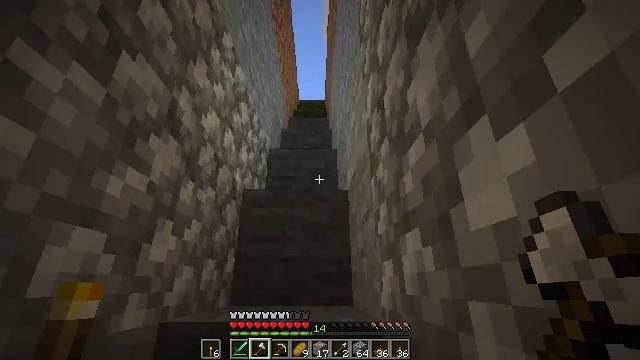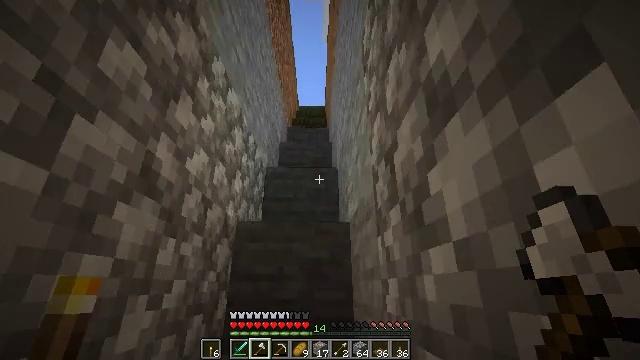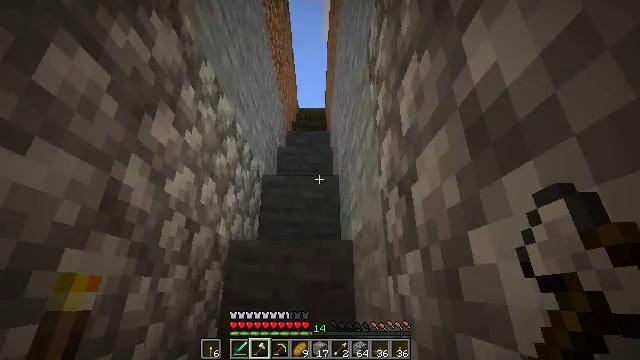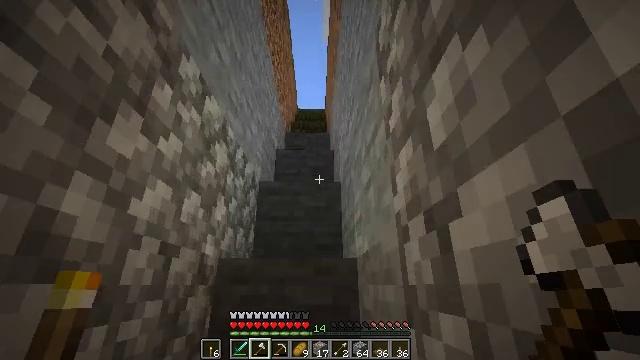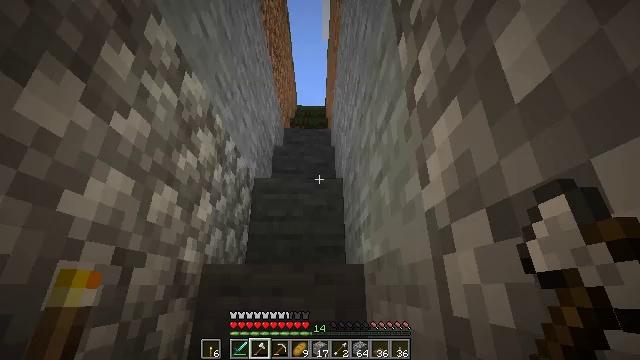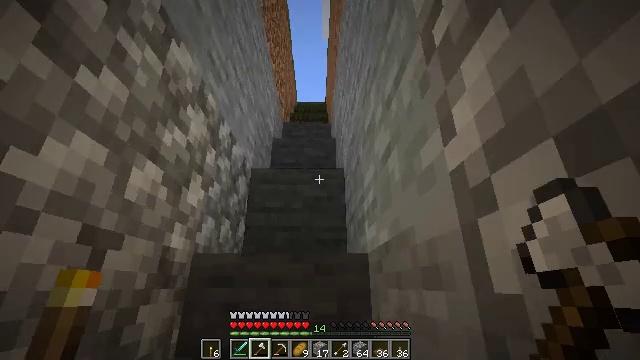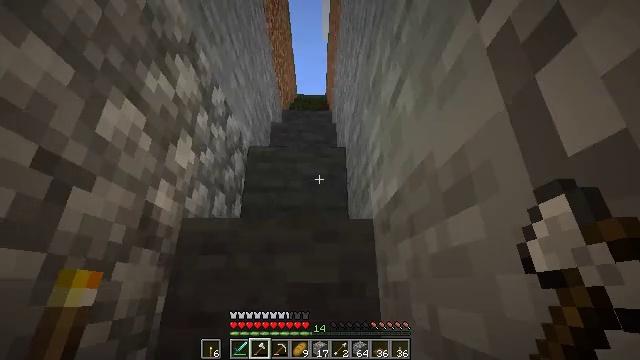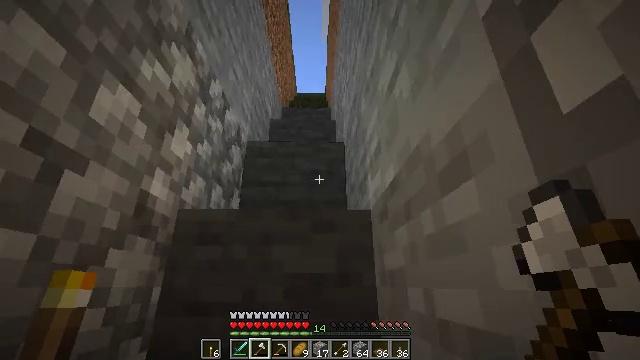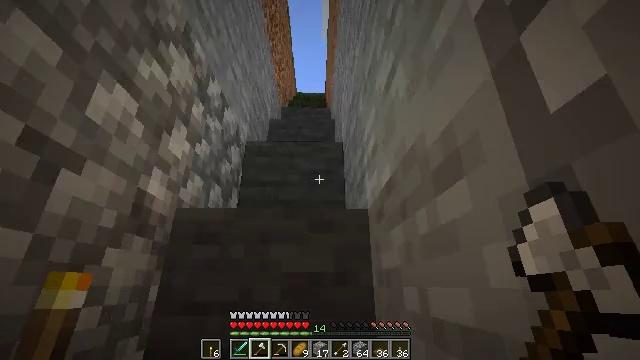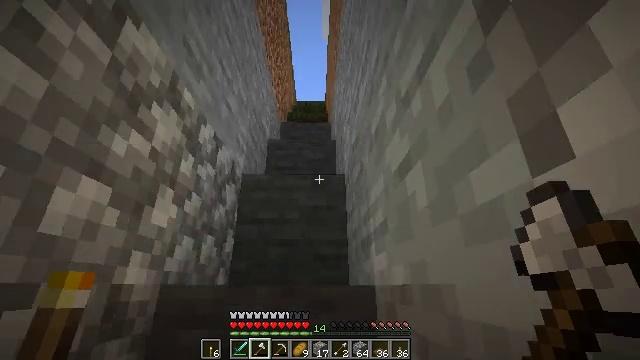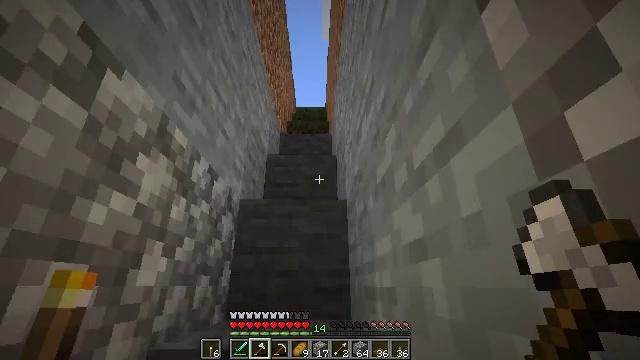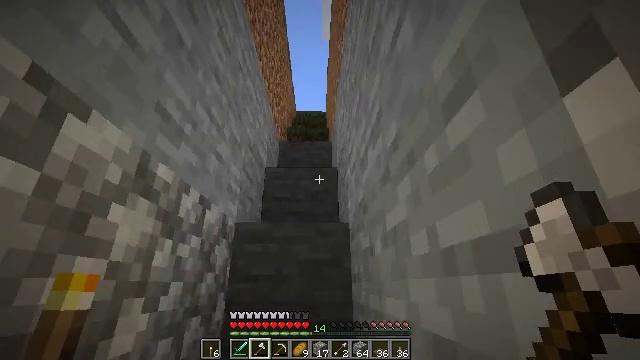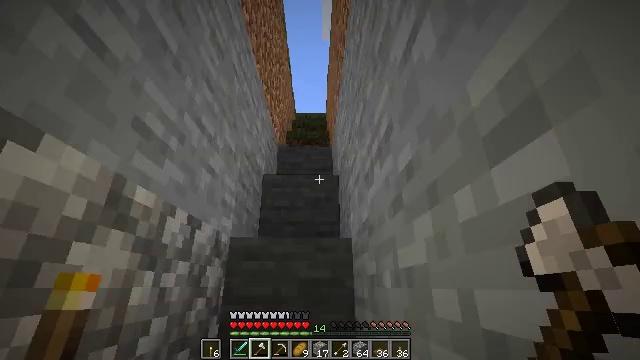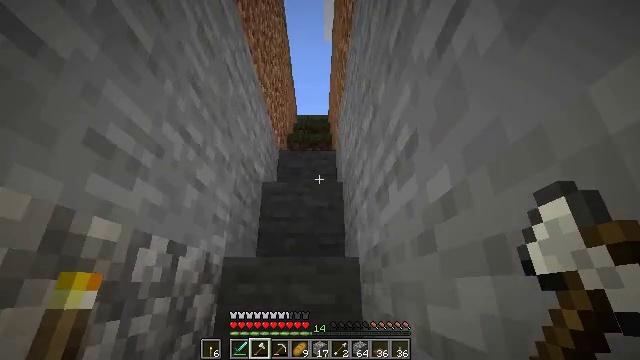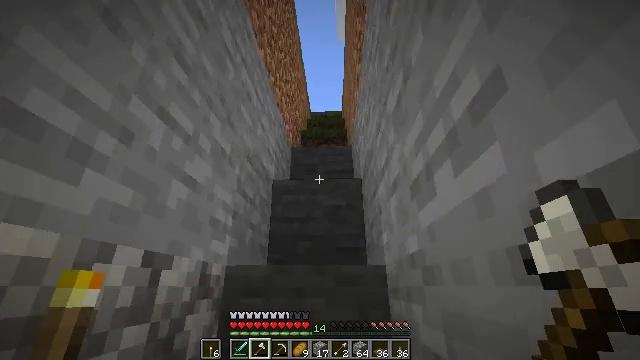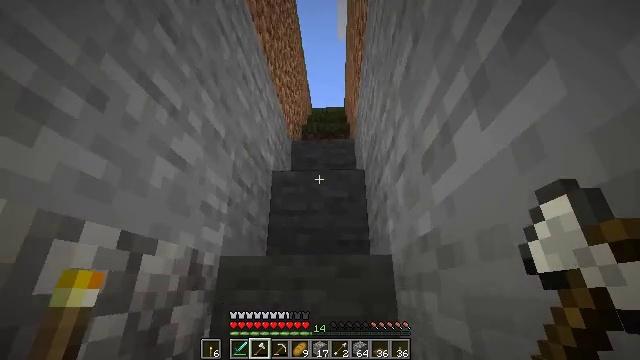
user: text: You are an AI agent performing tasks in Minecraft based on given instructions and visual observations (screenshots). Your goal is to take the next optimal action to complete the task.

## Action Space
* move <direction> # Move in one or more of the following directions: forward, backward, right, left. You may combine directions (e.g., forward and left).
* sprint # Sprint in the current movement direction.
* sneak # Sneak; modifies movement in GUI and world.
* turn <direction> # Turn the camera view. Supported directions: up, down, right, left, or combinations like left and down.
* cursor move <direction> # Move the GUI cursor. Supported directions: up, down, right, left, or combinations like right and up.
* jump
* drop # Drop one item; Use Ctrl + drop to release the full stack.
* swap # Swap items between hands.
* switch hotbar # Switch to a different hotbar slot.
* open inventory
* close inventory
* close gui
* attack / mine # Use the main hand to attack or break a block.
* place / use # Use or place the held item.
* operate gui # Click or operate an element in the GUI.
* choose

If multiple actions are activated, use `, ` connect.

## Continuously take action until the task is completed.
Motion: motion action
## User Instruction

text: Collect the grass block using a shovel.
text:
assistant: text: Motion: move forward, jump
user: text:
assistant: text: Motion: move forward, sprint, jump
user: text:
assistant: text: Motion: move forward, sprint, jump
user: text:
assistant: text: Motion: move forward, sprint, jump
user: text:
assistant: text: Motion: move forward, sprint, jump
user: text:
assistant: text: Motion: move forward, jump
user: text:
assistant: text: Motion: move forward, jump
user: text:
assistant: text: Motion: move forward, jump
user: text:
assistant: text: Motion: move forward, sprint, jump
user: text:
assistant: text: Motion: move forward, sprint, jump
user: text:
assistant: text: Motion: move forward, sprint, jump
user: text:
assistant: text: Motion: move forward, sprint, jump
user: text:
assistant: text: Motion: move forward, sprint, jump
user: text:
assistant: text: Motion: move forward, turn left, jump
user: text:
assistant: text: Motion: move forward, jump
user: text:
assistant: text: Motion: move forward, jump
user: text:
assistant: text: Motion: move forward, jump
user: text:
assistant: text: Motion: move forward, jump
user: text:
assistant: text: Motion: move forward, sprint, jump
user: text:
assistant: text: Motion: move forward, sprint, jump
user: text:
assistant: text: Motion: move forward, sprint, jump
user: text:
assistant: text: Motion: move forward, sprint, jump
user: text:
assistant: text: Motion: move forward, jump
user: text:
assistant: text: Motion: move forward, jump
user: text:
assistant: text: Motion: move forward, jump
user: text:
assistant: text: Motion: move forward, jump
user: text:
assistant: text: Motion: move forward, jump
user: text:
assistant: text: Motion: move forward, jump
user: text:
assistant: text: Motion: move forward, sprint, jump
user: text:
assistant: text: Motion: move forward, sprint, jump